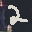
Label: 2